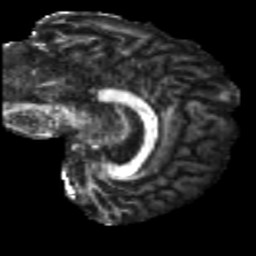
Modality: FA
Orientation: sagittal
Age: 46
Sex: male
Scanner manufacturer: siemens
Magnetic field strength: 3 T
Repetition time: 5 s
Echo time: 0.092 s